Question: I have a new question directly related to <URL> - Built within Python I have an 2nd order IIR bandpass filter with given characteristics [the following code is intentionally idiomatic]:
'''
fs = 40e6 # 40 MHz f sample frequency
fc = 1e6/fs # 1 MHz center cutoff
BW = 20e3/fs # 20 kHz bandwidth
fl = (fc - BW/2)/fs # 0.99 MHz f lower cutoff
fh = (fc + BW/2)/fs # 1.01 MHz f higher cutoff
'''
Which gives coefficients:
'''
R = 1 - (3*BW)
K = (1 - 2*R*np.cos(2*np.pi*fc) + (R*R)) / (2 - 2*np.cos(2*np.pi*fc))
a0 = 1 - K # a0 = 0.00140
a1 = 2*(K-R)*np.cos(2*np.pi*fc) # a1 = 0.00018
a2 = (R*R) - K # a2 = -0.00158
b1 = 2*R*np.cos(2*np.pi*fc) # b1 = 1.97241
b2 = -(R*R) # b2 = -0.99700
'''
As suggested by <URL>. Here is the result of freqz:

Code:
'''
a = [0.0014086232031758072, 0.00018050359364826498, -0.001589126796824103]
b = [1.9724136161684902, -0.9970022500000001]
w,h = signal.freqz(a, b)
h_dB = 20 * np.log10(np.abs(h))
plt.plot(w/np.max(w),h_dB)
plt.grid()
'''
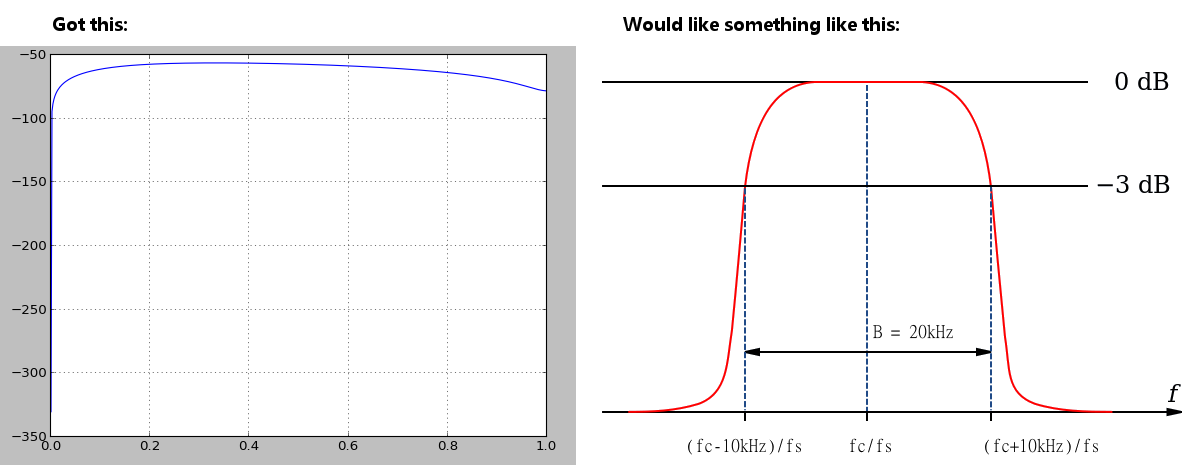
Answer: You won't see anything pretty with a linear x scale. I do not know numpy but I am familiar with matlab and there are some functions to do plot in logs. Try to use x-log scale with:
'''
import matplotlib.pyplot as pyplot
fig = pyplot.figure()
ax = fig.add_subplot(2,1,1)
line, = ax.plot(w/np.max(w), h_dB, color='blue', lw=2)
ax.set_xscale('log')
show()
'''
I haven't tested it btw, I don't have python installed :(
I tried to modelized a butterworth filter in matlab for an IIR filter order 4 and one IIR filter order 20.
'''
%!/usr/local/bin/matlab
%% Inputs
fs = 40e6;
fc = 1e6;
BW = 20e3;
fl = (fc - BW/2);
fh = (fc + BW/2);
%% Build bandpass filter IIR Butterworth order 4
N = 4; % Filter Order
h = fdesign.bandpass('N,F3dB1,F3dB2', N, fl, fh, fs);
Hd1 = design(h, 'butter');
%% Build bandpass filter IIR Butterworth order 50
N = 20; % Filter Order
h = fdesign.bandpass('N,F3dB1,F3dB2', N, fl, fh, fs);
Hd2 = design(h, 'butter');
%% Compare
fvtool(Hd1,Hd2);
'''

And here the coefficients A and B for the first filter:
'''
FilterStructure: 'Direct-Form II Transposed'
A: [2.46193004641106e-06 0 -4.92386009282212e-06 0 2.46193004641106e-06]
B: [1 -3.94637005453608 5.88902106889851 -3.93761314372475 0.995566972065978]
'''
If I get some time I will try to do the same with numpy !